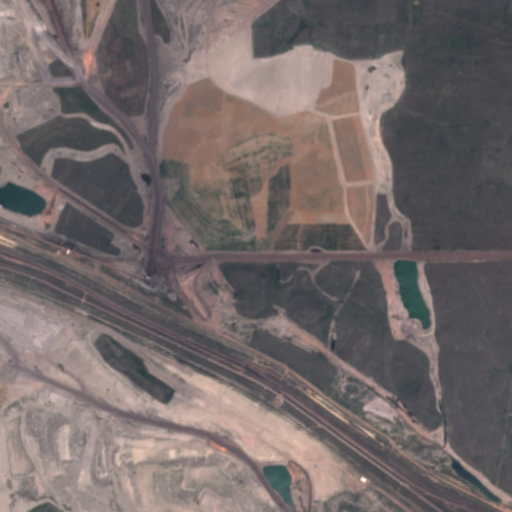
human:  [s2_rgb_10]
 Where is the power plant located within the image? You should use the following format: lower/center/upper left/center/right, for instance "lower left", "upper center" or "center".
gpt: There is no power plant in the image.